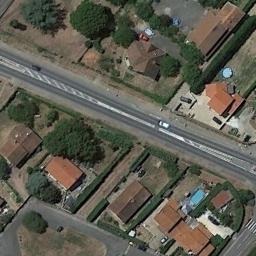
Label: residential